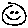
Label: smiley face